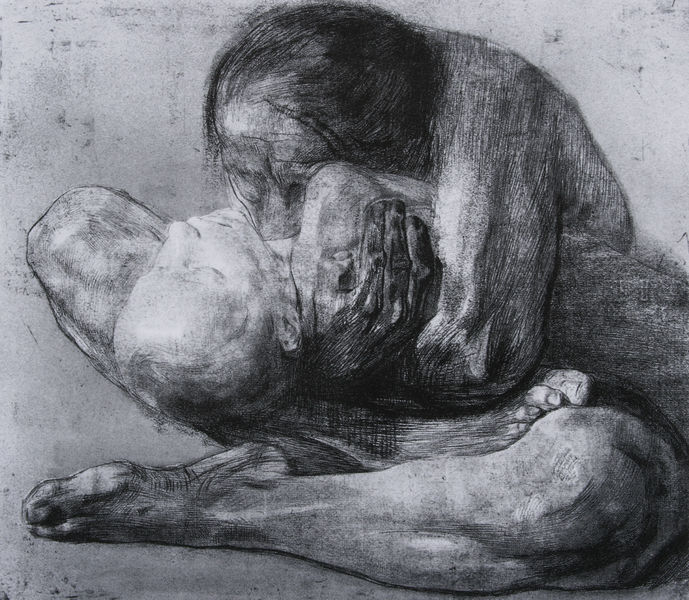
Titel: Frau mit einem toten Kind
Künstler: Käthe Kollwitz
Schlagwörter: fuß, hand, kopf, mann, schlaf, mädchen, frau, grau, haar, mund, nase, ohr, schwarz, weiss, zeichnung, arm, arme, gesicht, mensch, tod, tot, trauer, haare, kind, mutter, traurig, beine, bein, kuss, umarmung, düster, füsse, angst, krieg, festhalten, knie, nagel, nägel, abschied, kohle, schwarzweiss, radierung, kohlezeichnung, verzweiflung, pieta, armut, schneidersitz, zeicnung, kollwitz, armmut, kaethe kollwitz, klowitz, totes kind, trauerkloss